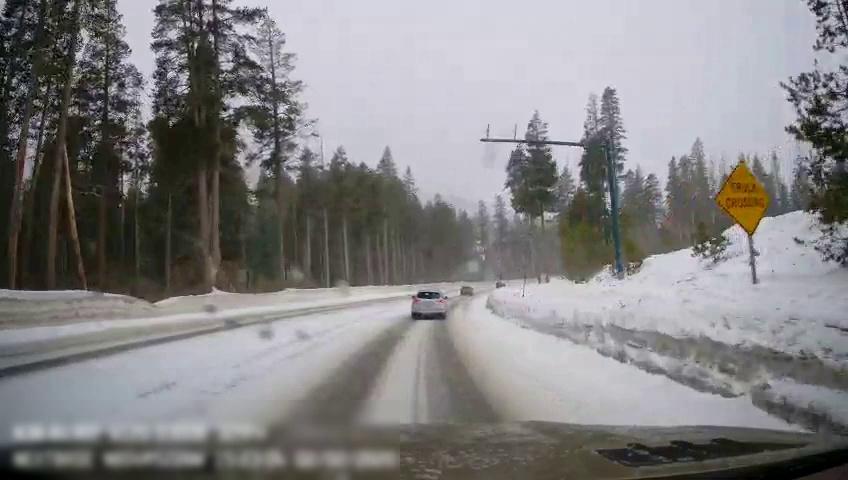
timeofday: Day
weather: Snowy
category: Drivable Space
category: Vehicles | SUV
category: Traffic | Signs